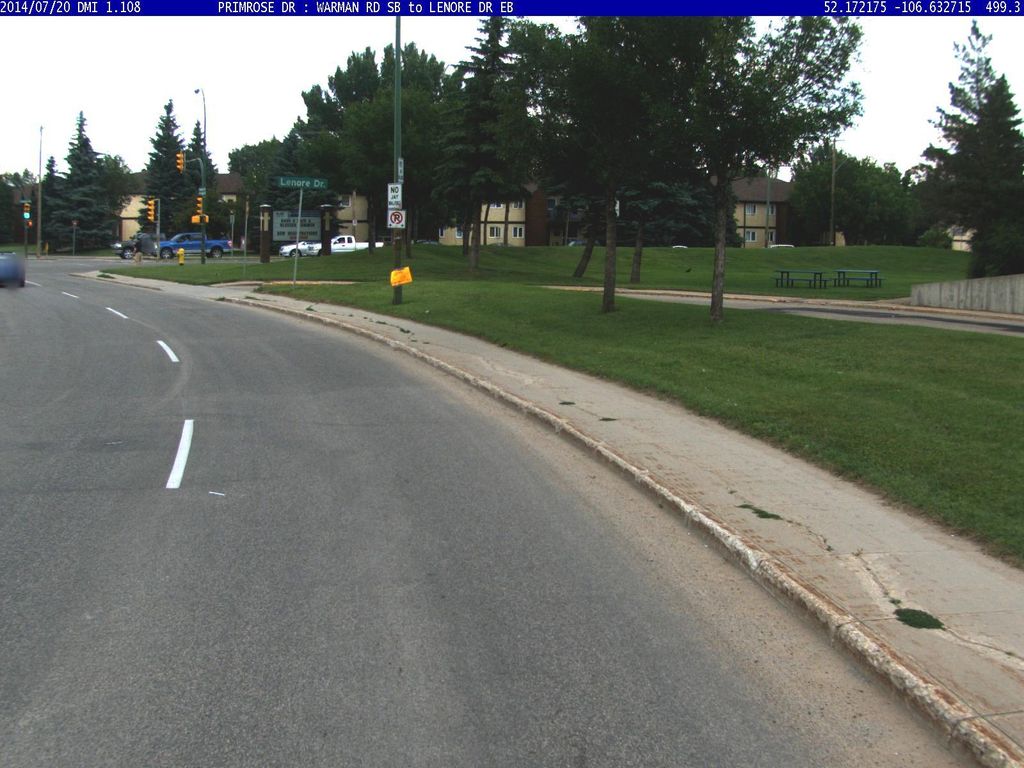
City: saskatoon